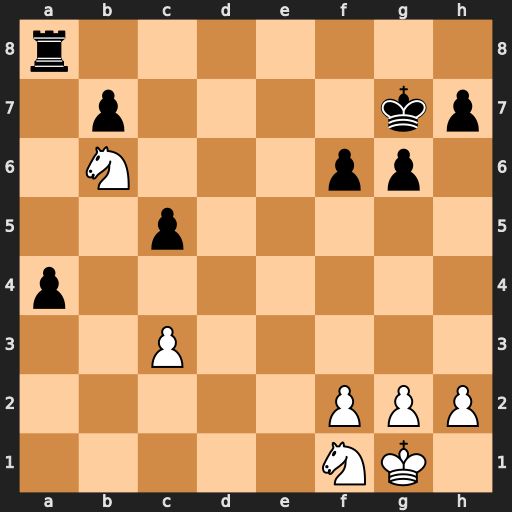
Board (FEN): r7/1p4kp/1N3pp1/2p5/p7/2P5/5PPP/5NK1
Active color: w
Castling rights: -
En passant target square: -
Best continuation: Nxa8 a3 Ne3 a2 Nc2